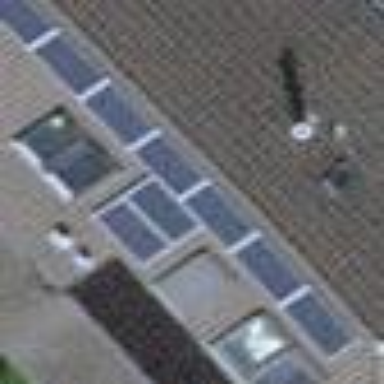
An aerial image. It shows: Solar photovoltaic panel generator.